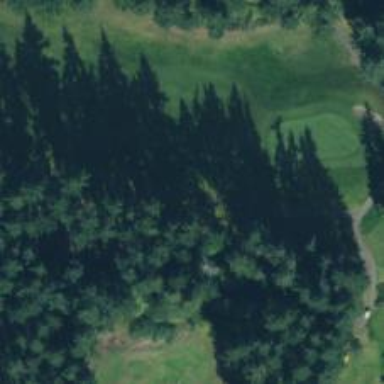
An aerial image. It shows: Path designated for golf carts.